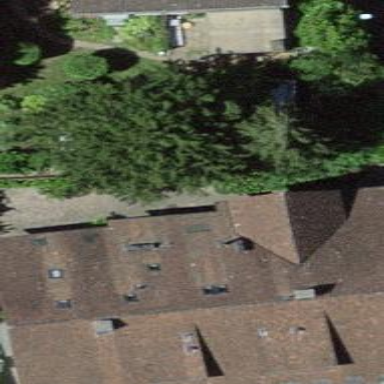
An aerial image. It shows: Building with tile roof.